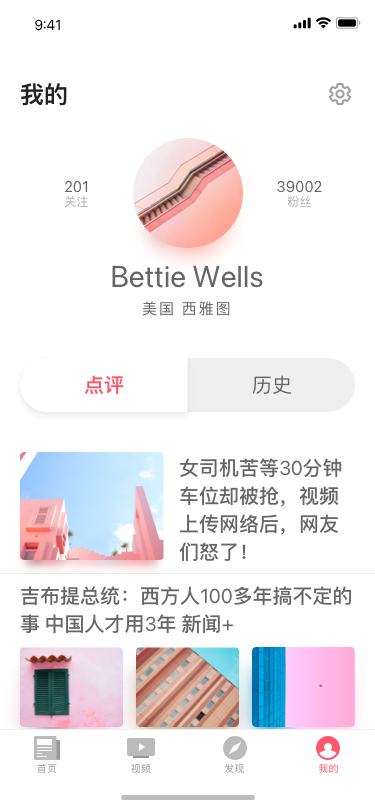
Text in this UI design:
我的
Bettie Wells
美国 西雅图
201
关注
39002
粉丝
点评
历史
女司机苦等30分钟车位却被抢，视频上传网络后，网友们怒了！
吉布提总统：西方人100多年搞不定的事 中国人才用3年 新闻+
Comment On The Importance Of Human Life